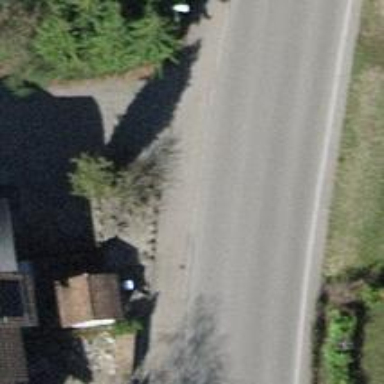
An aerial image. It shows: Tertiary road with asphalt surface and sidewalk on the left.